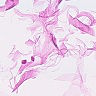
Metastatic tissue present: no